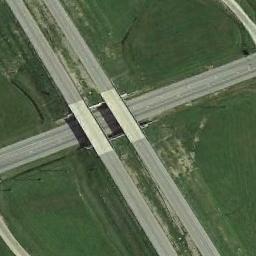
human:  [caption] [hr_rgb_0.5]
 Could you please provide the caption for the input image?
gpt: The overpass is divided into three roads .

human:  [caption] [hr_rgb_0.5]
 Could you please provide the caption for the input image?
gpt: The overpass is next to the grass .

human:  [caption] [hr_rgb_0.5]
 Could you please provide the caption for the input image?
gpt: The cross-line overpass is over the road on the lawn .

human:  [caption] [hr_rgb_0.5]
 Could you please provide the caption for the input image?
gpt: The grass is under the overpass .

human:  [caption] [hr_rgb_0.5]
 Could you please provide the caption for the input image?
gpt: There are green meadows around the overpass .